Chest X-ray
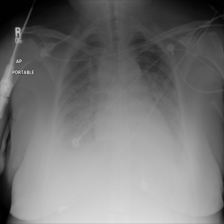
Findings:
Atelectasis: negative
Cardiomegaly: negative
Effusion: negative
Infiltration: negative
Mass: negative
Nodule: negative
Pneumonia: negative
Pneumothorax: negative
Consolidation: negative
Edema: negative
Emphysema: negative
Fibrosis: negative
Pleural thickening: negative
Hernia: negative